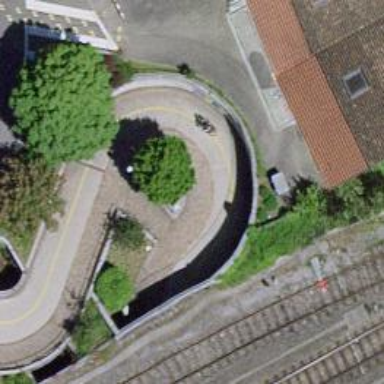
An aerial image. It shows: Cycleway.